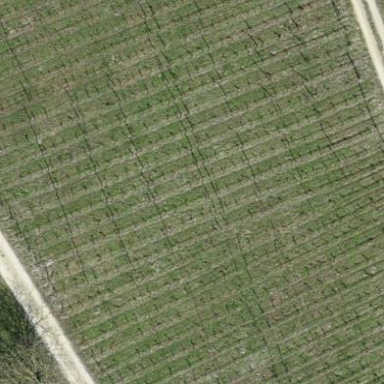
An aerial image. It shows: Beautiful vineyard in the countryside.